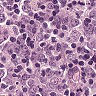
Metastatic tissue present: no